Question: I have this picture of what my svg looks like (I created it with illustrator)

what I want is to rotate animate the upper part circle line of the circle (it has 4 circle lines, lets say the number one circle line start from the bottom inside the circle) from left to right and next circle line of the upper circle line from right to left. Below is the code of my svg.
'''
<?xml version="1.0" encoding="utf-8"?>
<!-- Generator: Adobe Illustrator 16.0.0, SVG Export Plug-In . SVG Version: 6.00 Build 0) -->
<!DOCTYPE svg PUBLIC "-//W3C//DTD SVG 1.1//EN" "http://www.w3.org/Graphics/SVG/1.1/DTD/svg11.dtd">
<svg version="1.1" id="Layer_1" xmlns="http://www.w3.org/2000/svg" xmlns:xlink="http://www.w3.org/1999/xlink" x="0px" y="0px"
width="700px" height="700px" viewBox="0 0 3000 3000" enable-background="new 0 0 3000 3000" xml:space="preserve">
<g>
<g>
<path fill="none" stroke="#00AEEF" stroke-width="10" stroke-miterlimit="10" d="M1375.631,54"/>
<path fill="none" stroke="#00AEEF" stroke-width="10" stroke-miterlimit="10" d="M1375.631,54
C633.068,117.25,50.095,740.004,50.095,1498.942s582.974,1381.693,1325.536,1444.94"/>
<path fill="none" stroke="#00AEEF" stroke-width="10" stroke-miterlimit="10" d="M1625.068,2943.882
c742.562-63.251,1325.534-686.003,<PHONE>.94S2367.63,117.25,1625.068,54"/>
<path fill="none" stroke="#00AEEF" stroke-width="10" stroke-miterlimit="10" d="M1625.068,2943.882"/>
<path fill="none" stroke="#00AEEF" stroke-width="10" stroke-miterlimit="10" d="M1625.068,54"/>
</g>
<g>
<path fill="none" stroke="#00AEEF" stroke-width="7" stroke-miterlimit="10" d="M357.221,1395.021"/>
<path fill="none" stroke="#00AEEF" stroke-width="7" stroke-miterlimit="10" d="M2643.479,1440.251h77.141
c-30.628-647.454-<PHONE>.<PHONE>.<PHONE>.983c-655.036,0-1189.644,<PHONE>.271,1162.983h77.142"/>
<path fill="none" stroke="#00AEEF" stroke-width="7" stroke-miterlimit="10" d="M2643.479,1440.251"/>
<path fill="none" stroke="#00AEEF" stroke-width="7" stroke-miterlimit="10" d="M357.221,1557.633"/>
<path fill="none" stroke="#00AEEF" stroke-width="7" stroke-miterlimit="10" d="M357.221,1557.633h-77.142
c30.627,647.452,565.235,1162.982,1220.271,1162.982c655.032,0,1189.641-515.53,<PHONE>.982h-77.141"/>
</g>
<g id="XMLID_1_">
<g>
<path fill="#00AEEF" d="M2903.798,1498.94c0,15.417-0.269,30.797-0.758,46.129h-122.333c0.551-15.308,0.831-30.688,0.831-46.129
c0-53.941-3.361-107.1-9.866-159.304l120.658-21.286C2899.959,1377.854,2903.798,1438.104,2903.798,1498.94z"/>
<path fill="#00AEEF" d="M2779.937,1563.408h122.407c-3.338,74.248-12.422,147.519-27.228,219.505l-120.67-21.273
C2767.931,1697.185,2776.575,1630.98,2779.937,1563.408z"/>
<path fill="#00AEEF" d="M2889.885,1300.158l-120.608,21.273c-9.341-67.121-23.914-132.591-43.28-195.995l115.327-41.972
C2863.281,1154.303,2879.48,1226.644,2889.885,1300.158z"/>
<path fill="#00AEEF" d="M2750.558,1779.575l120.744,21.285c-15.674,71.474-36.983,141.65-63.893,210.214l-115.23-41.936
C2716.35,1908.095,2735.936,1844.764,2750.558,1779.575z"/>
<path fill="#00AEEF" d="M2835.761,1065.97l-115.242,41.947c-20.784-64.688-46.568-127.15-76.913-186.922l106.39-61.436
c15.649,30.528,30.174,61.594,43.488,93.076C2809.267,989.937,2823.352,1027.727,2835.761,1065.97z"/>
<path fill="#00AEEF" d="M2685.296,1986.146l115.303,41.972c-2.335,5.722-4.694,11.431-7.115,17.128
c-25.895,61.253-56.35,120.891-90.839,178.035l-106.317-61.375C2630.291,2105.972,2660.086,2047.238,2685.296,1986.146z"/>
<path fill="#00AEEF" d="M2741.511,843.286l-106.329,61.387c-31.788-60.47-68.27-118.103-108.97-172.423l94.2-79.041
c15.1,19.977,29.686,40.309,43.672,61.008C2692.154,755.772,2718.024,798.93,2741.511,843.286z"/>
<path fill="#00AEEF" d="M2586.693,2177.519l106.366,61.411c-9.378,15.099-19.036,30.026-28.976,44.747
c-30.639,45.334-64.052,89.017-99.874,130.622l-94.104-78.968C2512.824,2285.877,2551.837,2233.122,2586.693,2177.519z"/>
<path fill="#00AEEF" d="M2609.25,638.648l-94.152,79.004c-42.008-54.442-88.296-105.412-138.349-152.421l79.09-94.25
c12.52,11.639,24.831,23.499,36.897,35.565C2534.231,548.041,2573.196,592.263,2609.25,638.648z"/>
<path fill="#00AEEF" d="M2458.027,2349.134l94.128,78.992c-19.171,21.677-38.989,42.779-59.419,63.208
c-36.151,36.152-74.37,70.41-114.3,102.467l-78.98-94.116C2356.479,2454.058,2409.551,2403.687,2458.027,2349.134z"/>
<path fill="#00AEEF" d="M2442.305,458.572l-79.028,94.176c-56.374-51.459-117.357-97.954-182.24-138.801l61.435-106.402
c14.378,8.974,28.585,18.192,42.608,27.667C2340.193,372.452,2392.863,413.788,2442.305,458.572z"/>
<path fill="#00AEEF" d="M2285.055,2511.043l79.004,94.152c-25.687,20.087-52.046,39.281-78.979,57.486
c-33.084,22.349-67.182,43.304-102.1,62.768l-61.362-106.28C2178.933,2587.26,2233.546,2551.07,2285.055,2511.043z"/>
<path fill="#00AEEF" d="M2226.834,297.935l-61.387,106.329c-58.696-35.785-120.486-66.986-184.856-93.113l41.96-115.254
c8.057,3.24,16.089,6.517,24.109,9.903C2108.67,232.037,2169.029,262.919,2226.834,297.935z"/>
<path fill="#00AEEF" d="M2105.528,2627.972l61.374,106.305c-39.196,21.188-79.358,40.518-120.242,57.805
c-25.626,10.845-51.483,20.87-77.562,30.112l-41.911-115.156C1988.929,2685.152,2048.506,2658.646,2105.528,2627.972z"/>
<path fill="#00AEEF" d="M2005.471,189.172l-41.935,115.205c-64.053-24.917-130.586-44.833-199.125-59.247l21.273-120.67
C1860.459,139.902,1933.826,161.505,2005.471,189.172z"/>
<path fill="#00AEEF" d="M1909.852,2713.04l41.923,115.181c-68.331,23.242-138.129,41.055-209.101,53.403l-21.261-120.597
C1786.002,2749.755,1848.954,2733.629,1909.852,2713.04z"/>
<path fill="#00AEEF" d="M1767.7,120.866l-21.273,120.609c-67.438-13.167-136.747-21.029-207.486-23.131V96.023
C1616.318,98.089,1692.682,106.402,1767.7,120.866z"/>
<path fill="#00AEEF" d="M1703.318,2764.06l21.261,120.584c-61.093,9.793-123.03,15.552-185.639,17.227v-122.32
C1594.69,2777.887,1649.561,2772.642,1703.318,2764.06z"/>
<path fill="#00AEEF" d="M1520.602,2779.965v122.284c-6.749,0.086-13.498,0.146-20.247,0.146
c-68.135,0-135.525-4.816-201.961-14.377l21.273-120.585c59.039,8.362,119.362,12.703,180.688,12.703
C1507.116,2780.137,1513.864,2780.075,1520.602,2779.965z"/>
<path fill="#00AEEF" d="M1520.602,95.644v122.284c-6.737-0.11-13.485-0.183-20.247-0.183c-76.375,0-151.199,6.736-223.931,19.61
l-21.273-120.597c80.374-14.146,162.239-21.273,245.204-21.273C1507.104,95.485,1513.864,95.546,1520.602,95.644z"/>
<path fill="#00AEEF" d="M1301.512,2764.72l-21.261,120.572c-73.821-11.615-146.431-29.11-217.476-52.449l41.935-115.206
C1168.285,2738.336,1234.037,2754.156,1301.512,2764.72z"/>
<path fill="#00AEEF" d="M1237.118,120.059l21.261,120.609c-71.473,13.718-140.843,33.401-207.584,58.501l-41.923-115.193
C1083.242,156.138,1159.458,134.792,1237.118,120.059z"/>
<path fill="#00AEEF" d="M1087.301,2711.83l-41.911,115.168c-30.761-10.551-61.216-22.165-91.353-34.917
c-38.867-16.444-77.085-34.734-114.435-54.699l61.374-106.305C960.468,2662.706,1022.735,2689.774,1087.301,2711.83z"/>
<path fill="#00AEEF" d="M991.73,190.529l41.935,115.206c-67.194,26.383-131.649,58.281-192.779,95.13L779.5,294.56
c56.093-33.621,114.545-63.379,174.538-88.76C966.544,200.518,979.113,195.432,991.73,190.529z"/>
<path fill="#00AEEF" d="M884.838,2622.348l-61.362,106.28c-36.923-20.368-72.953-42.375-107.858-65.946
c-20.943-14.158-41.531-28.927-61.729-44.222l79.041-94.201C781.064,2560.374,831.814,2593.177,884.838,2622.348z"/>
<path fill="#00AEEF" d="M763.826,304.097l61.411,106.354c-60.788,37.827-118.188,80.618-171.628,127.786l-78.98-94.127
c44.686-39.246,91.866-75.703,140.99-108.897C731.464,324.514,747.553,314.146,763.826,304.097z"/>
<path fill="#00AEEF" d="M718.321,2513.121l-78.992,94.152c-46.128-35.884-90.105-74.664-131.368-115.939
c-11.859-11.858-23.511-23.938-34.954-36.225l94.262-79.103C613.899,2425.583,664.404,2471.455,718.321,2513.121z"/>
<path fill="#00AEEF" d="M560.912,456.31l79.016,94.152c-47.241,42.889-91.254,89.262-131.673,138.679l-94.091-78.955
c29.55-36.079,60.873-70.715,93.798-103.64C525.15,489.356,542.829,472.607,560.912,456.31z"/>
<path fill="#00AEEF" d="M554.774,2362.546l-94.189,79.041c-45.016-49.649-86.56-102.552-123.971-157.91
c-4.976-7.373-9.854-14.794-14.695-22.264l106.476-61.473C466.172,2257.525,508.474,2311.894,554.774,2362.546z"/>
<path fill="#00AEEF" d="M402.622,624.454l94.127,78.979c-44.258,55.702-83.968,115.157-118.592,177.814l-106.28-61.362
c20.026-36.165,41.629-71.461,64.736-105.669C357.374,683.493,379.429,653.527,402.622,624.454z"/>
<path fill="#00AEEF" d="M418.43,2184.512l-106.391,61.436c-40.297-63.979-75.483-131.307-104.825-200.702
c-0.379-0.88-0.734-1.76-1.101-2.641l115.364-41.996C348.876,2064.758,381.373,2126.218,418.43,2184.512z"/>
<path fill="#00AEEF" d="M263.087,835.987l106.305,61.375c-33.291,62.34-61.582,127.737-84.322,195.652l-115.218-41.935
c11.175-33.169,23.633-65.996,37.363-98.443C223.976,912.999,242.657,874.047,263.087,835.987z"/>
<path fill="#00AEEF" d="M314.375,1983.676l-115.267,41.959c-29.085-71.754-52.009-145.293-68.722-220.275l120.768-21.297
C266.84,1852.857,288.077,1919.563,314.375,1983.676z"/>
<path fill="#00AEEF" d="M164.105,1068.513l115.267,41.948c-21.249,66.619-37.191,135.586-47.302,206.411l-120.597-21.261
C122.647,1218.477,140.191,1142.651,164.105,1068.513z"/>
<path fill="#00AEEF" d="M247.206,1766.139l-120.695,21.286c-15.344-73.441-24.746-148.229-28.157-224.017h122.407
C224.208,1632.558,233.17,1700.277,247.206,1766.139z"/>
<path fill="#00AEEF" d="M108.966,1313.791l120.622,21.273c-6.883,53.672-10.429,108.371-10.429,163.877
c0,15.441,0.281,30.821,0.831,46.129H97.657c-0.489-15.332-0.758-30.712-0.758-46.129
C96.899,1436.551,100.946,1374.773,108.966,1313.791z"/>
</g>
<g>
</g>
</g>
<g>
<path fill="#00AEEF" d="M714.827,655.783c11.458-10.68,23.14-21.121,35.024-31.334l-15.507-19.669
c-12.194,10.472-24.206,21.196-36.011,32.197L714.827,655.783z"/>
<path fill="#00AEEF" d="M763.862,612.598c12.066-10.043,24.33-19.854,36.803-29.407l-14.468-20.471
c-12.806,9.794-25.414,19.873-37.839,30.211L763.862,612.598z"/>
<path fill="#00AEEF" d="M624.686,749.812c10.139-11.834,20.502-23.47,31.103-34.881l-17.471-17.935
c-10.941,11.743-21.607,23.689-32.024,35.815L624.686,749.812z"/>
<path fill="#00AEEF" d="M511.15,907.297c7.944-13.233,16.137-26.299,24.59-39.182l-20.097-15.006
c-8.707,13.253-17.127,26.691-25.289,40.292L511.15,907.297z"/>
<path fill="#00AEEF" d="M583.821,800.284c9.433-12.346,19.11-24.493,29.024-36.44l-18.404-17.013
c-10.229,12.288-20.208,24.754-29.902,37.416L583.821,800.284z"/>
<path fill="#00AEEF" d="M479.525,963.445c7.167-13.606,14.6-27.049,22.288-40.327l-20.789-13.89
c-7.907,13.66-15.561,27.478-22.923,41.47L479.525,963.445z"/>
<path fill="#00AEEF" d="M451.192,1021.114c6.369-13.93,13.011-27.71,19.913-41.336l-21.417-12.742
c-7.096,14.013-13.917,28.188-20.468,42.518L451.192,1021.114z"/>
<path fill="#00AEEF" d="M545.939,852.842c8.701-12.812,17.659-25.435,26.855-37.873l-19.293-16.045
c-9.482,12.794-18.696,25.771-27.639,38.928L545.939,852.842z"/>
<path fill="#00AEEF" d="M924.925,500.173c13.651-7.895,27.481-15.517,41.478-22.862l-11.009-22.323
c-14.395,7.517-28.62,15.319-42.664,23.411L924.925,500.173z"/>
<path fill="#00AEEF" d="M421.698,1026.322c-2.088,4.762-4.153,9.538-6.181,14.333c-49.052,115.971-78.764,237.712-88.737,363.029
h24.582c10.607-129.072,42.545-252.194,92.308-365.804L421.698,1026.322z"/>
<path fill="#00AEEF" d="M2649.337,1594.199c-14.892,181.217-71.867,350.691-161.118,498.604l22.143,11.651
c28.249-47.074,53.238-96.199,74.821-147.227c49.051-115.972,78.764-237.713,88.736-363.028H2649.337z"/>
<path fill="#00AEEF" d="M668.395,701.584c10.813-11.277,21.856-22.334,33.116-33.167l-16.5-18.813
c-5.772,5.546-11.508,11.143-17.184,16.817c-5.697,5.698-11.315,11.457-16.882,17.252L668.395,701.584z"/>
<path fill="#00AEEF" d="M1094.746,393.312l8.554,23.185c14.823-5.455,29.793-10.602,44.893-15.458l-7.327-23.594
C1125.403,382.407,1110.029,387.696,1094.746,393.312z"/>
<path fill="#00AEEF" d="M982.714,468.923c14.093-7.11,28.343-13.955,42.758-20.497l-9.788-22.779
c-14.826,6.697-29.476,13.704-43.964,20.984L982.714,468.923z"/>
<path fill="#00AEEF" d="M1042.238,440.99c14.483-6.297,29.123-12.298,43.906-18.009l-8.56-23.2
c-11.896,4.584-23.742,9.346-35.523,14.328c-3.21,1.357-6.403,2.744-9.599,4.129L1042.238,440.99z"/>
<path fill="#00AEEF" d="M869.068,534.63c13.164-8.647,26.523-17.022,40.055-25.138l-12.21-21.801
C883,496,869.26,504.583,855.71,513.461L869.068,534.63z"/>
<path fill="#00AEEF" d="M815.328,572.162c12.636-9.364,25.465-18.48,38.488-27.333l-13.369-21.186
c-13.38,9.071-26.574,18.427-39.58,28.057L815.328,572.162z"/>
<path fill="#00AEEF" d="M2447.525,2155.576c-7.213,10.371-14.592,20.611-22.13,30.73l20.854,13.936
c7.796-10.49,15.42-21.095,22.854-31.828L2447.525,2155.576z"/>
<path fill="#00AEEF" d="M2302.807,2325.975c-8.901,8.639-17.933,17.145-27.109,25.497l17.455,17.918
c9.47-8.641,18.817-17.45,28.038-26.424L2302.807,2325.975z"/>
<path fill="#00AEEF" d="M2414.304,2200.953c-7.667,9.958-15.492,19.789-23.472,29.486l20.082,14.996
c8.265-10.052,16.355-20.23,24.266-30.531L2414.304,2200.953z"/>
<path fill="#00AEEF" d="M2341.849,2286.224c-8.513,9.092-17.163,18.054-25.961,26.865l18.36,16.972
c9.121-9.147,18.071-18.421,26.857-27.822L2341.849,2286.224z"/>
<path fill="#00AEEF" d="M2379.047,2244.527c-8.102,9.531-16.348,18.936-24.748,28.195l19.244,16.006
c8.705-9.605,17.237-19.339,25.6-29.195L2379.047,2244.527z"/>
<path fill="#00AEEF" d="M1832.029,2603.217c-105.083,31.622-216.431,48.635-331.68,48.635
c-603.643,0-1100.398-466.33-<PHONE>.652h-24.582c9.974,125.315,39.686,247.057,88.737,363.028
c59.299,140.2,144.19,266.11,252.312,374.233c108.124,108.124,234.035,193.012,374.234,252.315
c145.16,61.396,299.35,92.527,458.288,92.527c116.091,0,229.645-16.63,339.001-49.513L1832.029,2603.217z"/>
<path fill="#00AEEF" d="M1165.698,395.571c105.955-32.198,218.313-49.539,334.652-49.539
c603.642,0,1100.397,466.329,1148.987,1057.652h24.582c-9.973-125.317-39.686-247.058-88.736-363.029
c-59.301-140.2-144.192-266.111-252.313-374.234c-108.122-108.123-234.034-193.013-374.234-252.313
c-145.159-61.397-299.348-92.528-458.285-92.528c-117.145,0-231.704,16.934-341.975,50.41L1165.698,395.571z"/>
<path fill="#00AEEF" d="M1892.773,2609.323l-8.553-23.179c-11.475,4.063-23.037,7.935-34.675,11.641l7.324,23.586
C1868.891,2617.551,1880.859,2613.54,1892.773,2609.323z"/>
<path fill="#00AEEF" d="M2478.611,2108.471c-6.734,10.768-13.649,21.407-20.723,31.932l21.545,12.817
c7.303-10.908,14.43-21.931,21.361-33.078L2478.611,2108.471z"/>
<path fill="#00AEEF" d="M2083.276,2493.331c-10.54,6.202-21.186,12.245-31.937,18.116l12.174,21.736
c11.139-6.066,22.172-12.306,33.096-18.725L2083.276,2493.331z"/>
<path fill="#00AEEF" d="M1985.896,2544.547c-11.051,5.15-22.201,10.124-33.439,14.934l9.774,22.748
c11.643-4.971,23.195-10.109,34.64-15.433L1985.896,2544.547z"/>
<path fill="#00AEEF" d="M2035.172,2520.115c-10.807,5.683-21.714,11.194-32.719,16.541l10.981,22.268
c11.406-5.521,22.71-11.211,33.905-17.086L2035.172,2520.115z"/>
<path fill="#00AEEF" d="M2262.018,2363.711c-9.271,8.177-18.665,16.215-28.197,24.092l16.51,18.826
c9.845-8.156,19.568-16.479,29.17-24.972L2262.018,2363.711z"/>
<path fill="#00AEEF" d="M1935.545,2566.574c-11.272,4.614-22.643,9.033-34.092,13.297l8.556,23.188
c11.823-4.393,23.596-8.963,35.307-13.748L1935.545,2566.574z"/>
<path fill="#00AEEF" d="M2219.574,2399.375c-9.617,7.7-19.354,15.257-29.221,22.651l15.508,19.671
c10.2-7.652,20.284-15.473,30.246-23.471L2219.574,2399.375z"/>
<path fill="#00AEEF" d="M2175.574,2432.904c-9.946,7.213-20.006,14.277-30.188,21.176l14.448,20.444
c10.536-7.137,20.961-14.446,31.264-21.925L2175.574,2432.904z"/>
<path fill="#00AEEF" d="M2130.11,2464.242c-10.255,6.711-20.617,13.271-31.094,19.664l13.335,21.129
c10.85-6.606,21.589-13.384,32.215-20.341L2130.11,2464.242z"/>
</g>
<g>
<path fill="#00AEEF" d="M2600.148,2439.238l75.949-13.516c201.208-254.912,321.304-576.818,321.304-926.781
c0-115.553-13.102-228.042-37.882-336.077l-60.659-36.077c31.612,118.866,48.481,243.74,48.481,372.559
C2947.342,1858.194,2816.589,2186.49,2600.148,2439.238z"/>
<path fill="#00AEEF" d="M580.414,2613.735C259.956,2348.547,55.777,1947.793,55.777,1499.347
c0-574.105,<PHONE>.053,<PHONE>.448H762.825C309.303,453.146,3.297,940.298,3.297,1498.942
c0,445.579,194.667,845.69,503.59,1119.93L580.414,2613.735z"/>
</g>
<polyline fill="#00AEEF" points="2002.903,440.99 1996.871,<PHONE>.385,500.173 "/>
<polyline fill="#00AEEF" points="934.566,2378.094 815.834,2435.484 937.477,2507.826 "/>
</g>
</svg>
'''
how can I make my svg animated (circle line 4 left to right and the circle line 3 is right to left)?
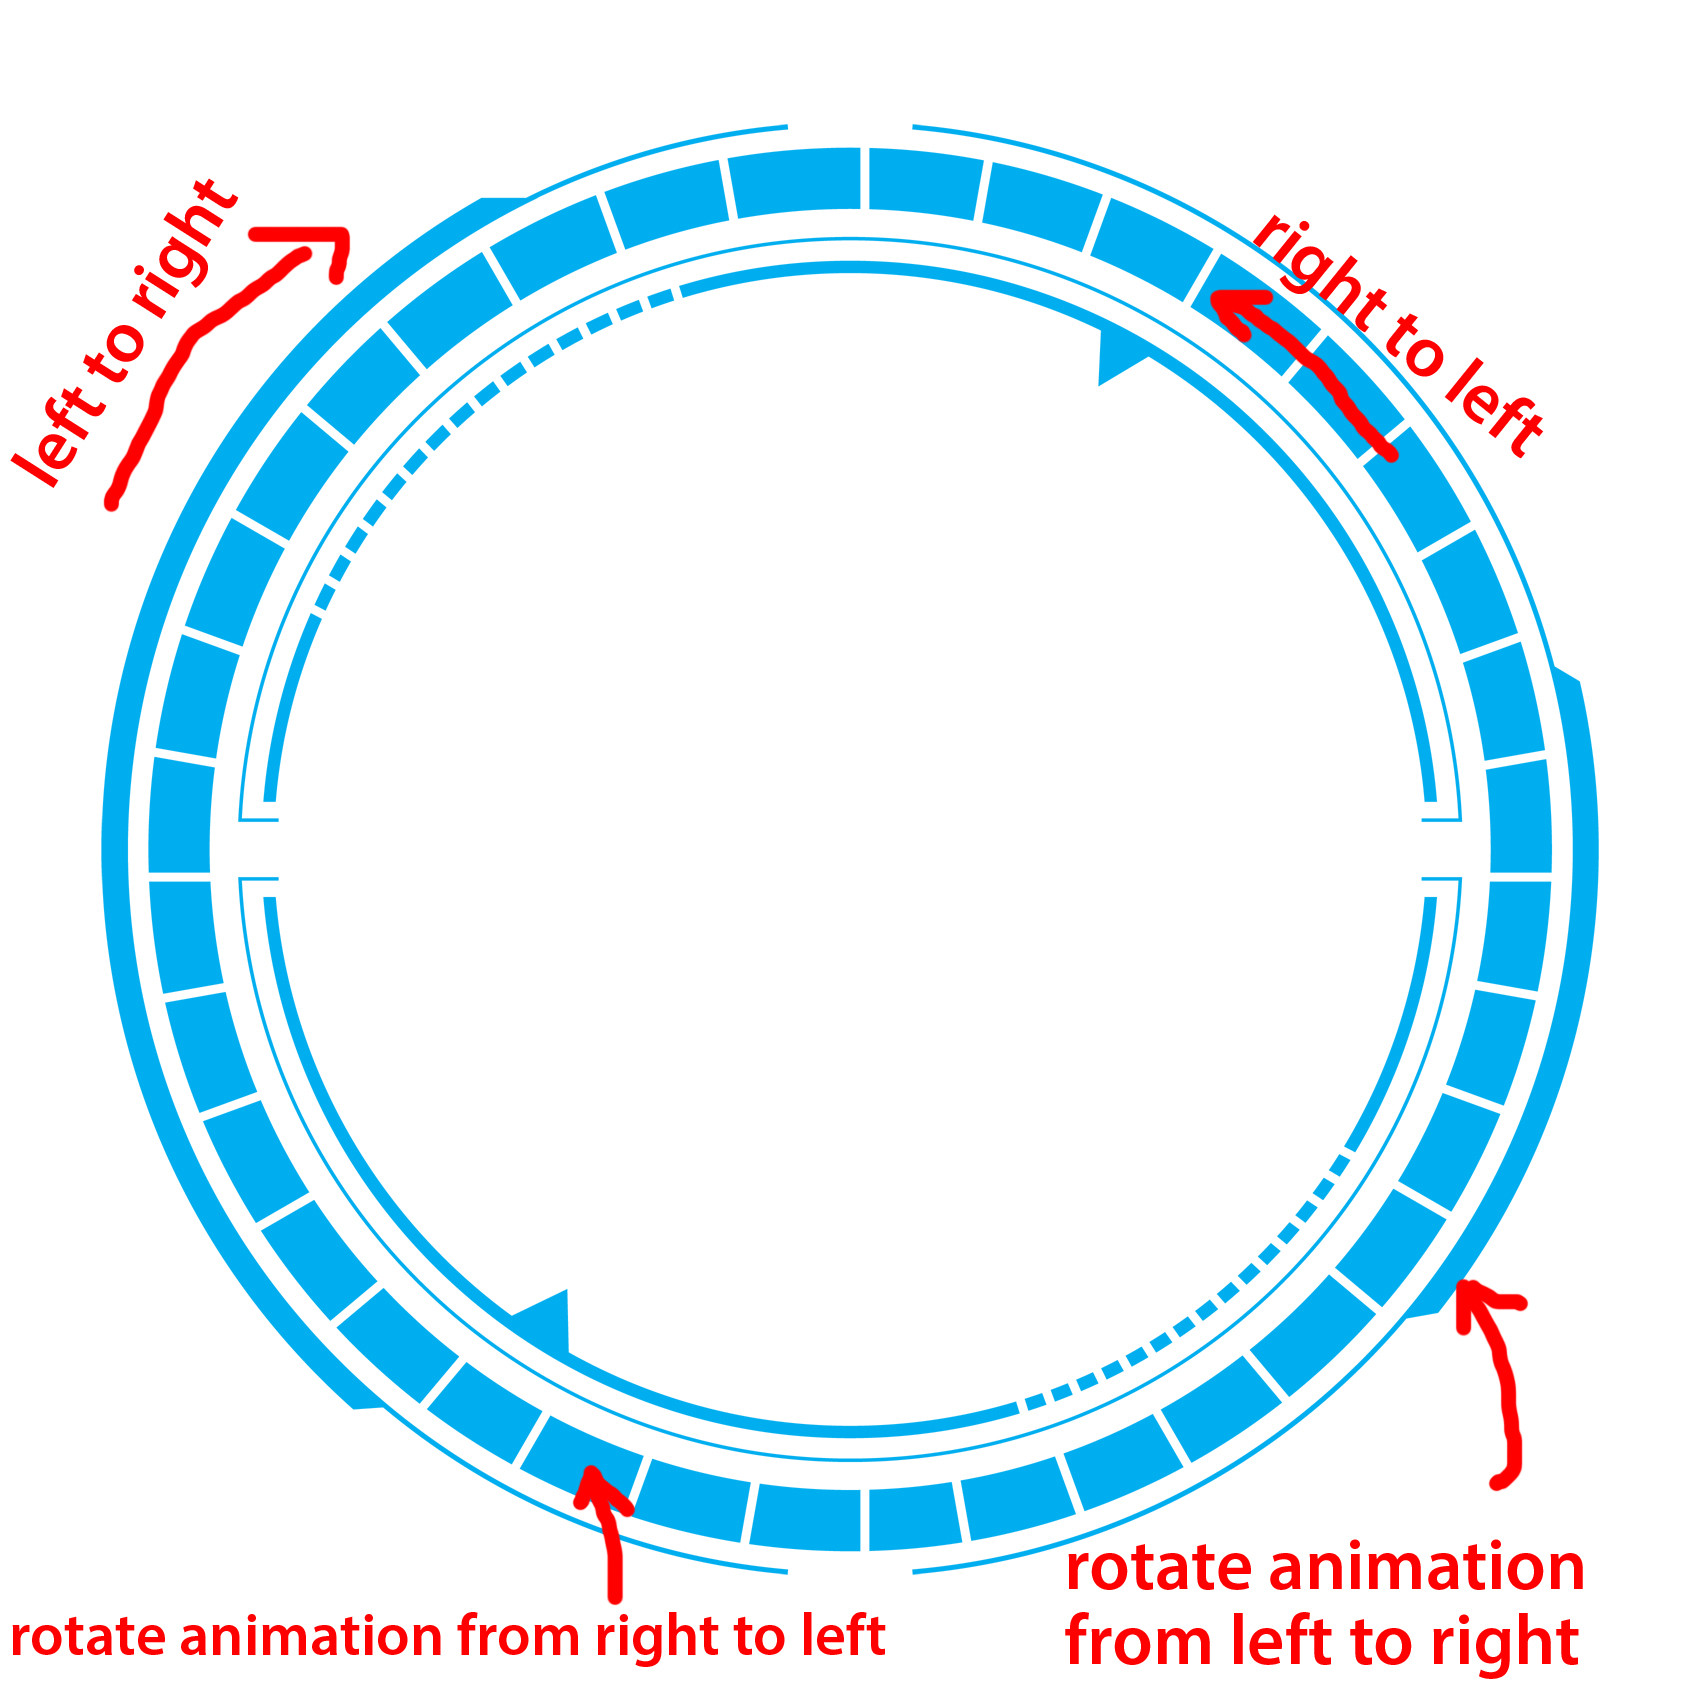
Answer: Isolate the element or group 'g' that you want to animate and make sure it has an ID ()
Define a keyframe animation ()
'''
@keyframes spin {
0% {
transform: rotate(0deg);
}
100% {
transform: rotate(360deg);
}
}
'''
Apply it to the element in question (Only one for this example)
'''
#XMLID_1_ {
animation: spin 12s linear infinite;
animation-direction:reverse; /* note below */
transform-origin: center;
}
'''
NB: The animation is defined to work clockwise. However, it can be utilised to run in the opposite direction with the 'animation-direction' property.
'''
#Layer_1 {
width: 400px;
height: 400px;
margin: 0 auto;
display: block;
}
#XMLID_1_ {
animation: spin 12s linear infinite;
animation-direction: reverse;
transform-origin: center;
}
@keyframes spin {
0% {
transform: rotate(0deg);
}
100% {
transform: rotate(360deg);
}
}
'''
'''
<svg version="1.1" id="Layer_1" xmlns="http://www.w3.org/2000/svg" xmlns:xlink="http://www.w3.org/1999/xlink" x="0px" y="0px" viewBox="0 0 3000 3000" enable-background="new 0 0 3000 3000" xml:space="preserve">
<g>
<g>
<path fill="none" stroke="#00AEEF" stroke-width="10" stroke-miterlimit="10" d="M1375.631,54" />
<path fill="none" stroke="#00AEEF" stroke-width="10" stroke-miterlimit="10" d="M1375.631,54
C633.068,117.25,50.095,740.004,50.095,1498.942s582.974,1381.693,1325.536,1444.94" />
<path fill="none" stroke="#00AEEF" stroke-width="10" stroke-miterlimit="10" d="M1625.068,2943.882
c742.562-63.251,1325.534-686.003,<PHONE>.94S2367.63,117.25,1625.068,54" />
<path fill="none" stroke="#00AEEF" stroke-width="10" stroke-miterlimit="10" d="M1625.068,2943.882" />
<path fill="none" stroke="#00AEEF" stroke-width="10" stroke-miterlimit="10" d="M1625.068,54" />
</g>
<g>
<path fill="none" stroke="#00AEEF" stroke-width="7" stroke-miterlimit="10" d="M357.221,1395.021" />
<path fill="none" stroke="#00AEEF" stroke-width="7" stroke-miterlimit="10" d="M2643.479,1440.251h77.141
c-30.628-647.454-<PHONE>.<PHONE>.<PHONE>.983c-655.036,0-1189.644,<PHONE>.271,1162.983h77.142" />
<path fill="none" stroke="#00AEEF" stroke-width="7" stroke-miterlimit="10" d="M2643.479,1440.251" />
<path fill="none" stroke="#00AEEF" stroke-width="7" stroke-miterlimit="10" d="M357.221,1557.633" />
<path fill="none" stroke="#00AEEF" stroke-width="7" stroke-miterlimit="10" d="M357.221,1557.633h-77.142
c30.627,647.452,565.235,1162.982,1220.271,1162.982c655.032,0,1189.641-515.53,<PHONE>.982h-77.141" />
</g>
<g id="XMLID_1_">
<g>
<path fill="#00AEEF" d="M2903.798,1498.94c0,15.417-0.269,30.797-0.758,46.129h-122.333c0.551-15.308,0.831-30.688,0.831-46.129
c0-53.941-3.361-107.1-9.866-159.304l120.658-21.286C2899.959,1377.854,2903.798,1438.104,2903.798,1498.94z" />
<path fill="#00AEEF" d="M2779.937,1563.408h122.407c-3.338,74.248-12.422,147.519-27.228,219.505l-120.67-21.273
C2767.931,1697.185,2776.575,1630.98,2779.937,1563.408z" />
<path fill="#00AEEF" d="M2889.885,1300.158l-120.608,21.273c-9.341-67.121-23.914-132.591-43.28-195.995l115.327-41.972
C2863.281,1154.303,2879.48,1226.644,2889.885,1300.158z" />
<path fill="#00AEEF" d="M2750.558,1779.575l120.744,21.285c-15.674,71.474-36.983,141.65-63.893,210.214l-115.23-41.936
C2716.35,1908.095,2735.936,1844.764,2750.558,1779.575z" />
<path fill="#00AEEF" d="M2835.761,1065.97l-115.242,41.947c-20.784-64.688-46.568-127.15-76.913-186.922l106.39-61.436
c15.649,30.528,30.174,61.594,43.488,93.076C2809.267,989.937,2823.352,1027.727,2835.761,1065.97z" />
<path fill="#00AEEF" d="M2685.296,1986.146l115.303,41.972c-2.335,5.722-4.694,11.431-7.115,17.128
c-25.895,61.253-56.35,120.891-90.839,178.035l-106.317-61.375C2630.291,2105.972,2660.086,2047.238,2685.296,1986.146z" />
<path fill="#00AEEF" d="M2741.511,843.286l-106.329,61.387c-31.788-60.47-68.27-118.103-108.97-172.423l94.2-79.041
c15.1,19.977,29.686,40.309,43.672,61.008C2692.154,755.772,2718.024,798.93,2741.511,843.286z" />
<path fill="#00AEEF" d="M2586.693,2177.519l106.366,61.411c-9.378,15.099-19.036,30.026-28.976,44.747
c-30.639,45.334-64.052,89.017-99.874,130.622l-94.104-78.968C2512.824,2285.877,2551.837,2233.122,2586.693,2177.519z" />
<path fill="#00AEEF" d="M2609.25,638.648l-94.152,79.004c-42.008-54.442-88.296-105.412-138.349-152.421l79.09-94.25
c12.52,11.639,24.831,23.499,36.897,35.565C2534.231,548.041,2573.196,592.263,2609.25,638.648z" />
<path fill="#00AEEF" d="M2458.027,2349.134l94.128,78.992c-19.171,21.677-38.989,42.779-59.419,63.208
c-36.151,36.152-74.37,70.41-114.3,102.467l-78.98-94.116C2356.479,2454.058,2409.551,2403.687,2458.027,2349.134z" />
<path fill="#00AEEF" d="M2442.305,458.572l-79.028,94.176c-56.374-51.459-117.357-97.954-182.24-138.801l61.435-106.402
c14.378,8.974,28.585,18.192,42.608,27.667C2340.193,372.452,2392.863,413.788,2442.305,458.572z" />
<path fill="#00AEEF" d="M2285.055,2511.043l79.004,94.152c-25.687,20.087-52.046,39.281-78.979,57.486
c-33.084,22.349-67.182,43.304-102.1,62.768l-61.362-106.28C2178.933,2587.26,2233.546,2551.07,2285.055,2511.043z" />
<path fill="#00AEEF" d="M2226.834,297.935l-61.387,106.329c-58.696-35.785-120.486-66.986-184.856-93.113l41.96-115.254
c8.057,3.24,16.089,6.517,24.109,9.903C2108.67,232.037,2169.029,262.919,2226.834,297.935z" />
<path fill="#00AEEF" d="M2105.528,2627.972l61.374,106.305c-39.196,21.188-79.358,40.518-120.242,57.805
c-25.626,10.845-51.483,20.87-77.562,30.112l-41.911-115.156C1988.929,2685.152,2048.506,2658.646,2105.528,2627.972z" />
<path fill="#00AEEF" d="M2005.471,189.172l-41.935,115.205c-64.053-24.917-130.586-44.833-199.125-59.247l21.273-120.67
C1860.459,139.902,1933.826,161.505,2005.471,189.172z" />
<path fill="#00AEEF" d="M1909.852,2713.04l41.923,115.181c-68.331,23.242-138.129,41.055-209.101,53.403l-21.261-120.597
C1786.002,2749.755,1848.954,2733.629,1909.852,2713.04z" />
<path fill="#00AEEF" d="M1767.7,120.866l-21.273,120.609c-67.438-13.167-136.747-21.029-207.486-23.131V96.023
C1616.318,98.089,1692.682,106.402,1767.7,120.866z" />
<path fill="#00AEEF" d="M1703.318,2764.06l21.261,120.584c-61.093,9.793-123.03,15.552-185.639,17.227v-122.32
C1594.69,2777.887,1649.561,2772.642,1703.318,2764.06z" />
<path fill="#00AEEF" d="M1520.602,2779.965v122.284c-6.749,0.086-13.498,0.146-20.247,0.146
c-68.135,0-135.525-4.816-201.961-14.377l21.273-120.585c59.039,8.362,119.362,12.703,180.688,12.703
C1507.116,2780.137,1513.864,2780.075,1520.602,2779.965z" />
<path fill="#00AEEF" d="M1520.602,95.644v122.284c-6.737-0.11-13.485-0.183-20.247-0.183c-76.375,0-151.199,6.736-223.931,19.61
l-21.273-120.597c80.374-14.146,162.239-21.273,245.204-21.273C1507.104,95.485,1513.864,95.546,1520.602,95.644z" />
<path fill="#00AEEF" d="M1301.512,2764.72l-21.261,120.572c-73.821-11.615-146.431-29.11-217.476-52.449l41.935-115.206
C1168.285,2738.336,1234.037,2754.156,1301.512,2764.72z" />
<path fill="#00AEEF" d="M1237.118,120.059l21.261,120.609c-71.473,13.718-140.843,33.401-207.584,58.501l-41.923-115.193
C1083.242,156.138,1159.458,134.792,1237.118,120.059z" />
<path fill="#00AEEF" d="M1087.301,2711.83l-41.911,115.168c-30.761-10.551-61.216-22.165-91.353-34.917
c-38.867-16.444-77.085-34.734-114.435-54.699l61.374-106.305C960.468,2662.706,1022.735,2689.774,1087.301,2711.83z" />
<path fill="#00AEEF" d="M991.73,190.529l41.935,115.206c-67.194,26.383-131.649,58.281-192.779,95.13L779.5,294.56
c56.093-33.621,114.545-63.379,174.538-88.76C966.544,200.518,979.113,195.432,991.73,190.529z" />
<path fill="#00AEEF" d="M884.838,2622.348l-61.362,106.28c-36.923-20.368-72.953-42.375-107.858-65.946
c-20.943-14.158-41.531-28.927-61.729-44.222l79.041-94.201C781.064,2560.374,831.814,2593.177,884.838,2622.348z" />
<path fill="#00AEEF" d="M763.826,304.097l61.411,106.354c-60.788,37.827-118.188,80.618-171.628,127.786l-78.98-94.127
c44.686-39.246,91.866-75.703,140.99-108.897C731.464,324.514,747.553,314.146,763.826,304.097z" />
<path fill="#00AEEF" d="M718.321,2513.121l-78.992,94.152c-46.128-35.884-90.105-74.664-131.368-115.939
c-11.859-11.858-23.511-23.938-34.954-36.225l94.262-79.103C613.899,2425.583,664.404,2471.455,718.321,2513.121z" />
<path fill="#00AEEF" d="M560.912,456.31l79.016,94.152c-47.241,42.889-91.254,89.262-131.673,138.679l-94.091-78.955
c29.55-36.079,60.873-70.715,93.798-103.64C525.15,489.356,542.829,472.607,560.912,456.31z" />
<path fill="#00AEEF" d="M554.774,2362.546l-94.189,79.041c-45.016-49.649-86.56-102.552-123.971-157.91
c-4.976-7.373-9.854-14.794-14.695-22.264l106.476-61.473C466.172,2257.525,508.474,2311.894,554.774,2362.546z" />
<path fill="#00AEEF" d="M402.622,624.454l94.127,78.979c-44.258,55.702-83.968,115.157-118.592,177.814l-106.28-61.362
c20.026-36.165,41.629-71.461,64.736-105.669C357.374,683.493,379.429,653.527,402.622,624.454z" />
<path fill="#00AEEF" d="M418.43,2184.512l-106.391,61.436c-40.297-63.979-75.483-131.307-104.825-200.702
c-0.379-0.88-0.734-1.76-1.101-2.641l115.364-41.996C348.876,2064.758,381.373,2126.218,418.43,2184.512z" />
<path fill="#00AEEF" d="M263.087,835.987l106.305,61.375c-33.291,62.34-61.582,127.737-84.322,195.652l-115.218-41.935
c11.175-33.169,23.633-65.996,37.363-98.443C223.976,912.999,242.657,874.047,263.087,835.987z" />
<path fill="#00AEEF" d="M314.375,1983.676l-115.267,41.959c-29.085-71.754-52.009-145.293-68.722-220.275l120.768-21.297
C266.84,1852.857,288.077,1919.563,314.375,1983.676z" />
<path fill="#00AEEF" d="M164.105,1068.513l115.267,41.948c-21.249,66.619-37.191,135.586-47.302,206.411l-120.597-21.261
C122.647,1218.477,140.191,1142.651,164.105,1068.513z" />
<path fill="#00AEEF" d="M247.206,1766.139l-120.695,21.286c-15.344-73.441-24.746-148.229-28.157-224.017h122.407
C224.208,1632.558,233.17,1700.277,247.206,1766.139z" />
<path fill="#00AEEF" d="M108.966,1313.791l120.622,21.273c-6.883,53.672-10.429,108.371-10.429,163.877
c0,15.441,0.281,30.821,0.831,46.129H97.657c-0.489-15.332-0.758-30.712-0.758-46.129
C96.899,1436.551,100.946,1374.773,108.966,1313.791z" />
</g>
<g>
</g>
</g>
<g>
<path fill="#00AEEF" d="M714.827,655.783c11.458-10.68,23.14-21.121,35.024-31.334l-15.507-19.669
c-12.194,10.472-24.206,21.196-36.011,32.197L714.827,655.783z" />
<path fill="#00AEEF" d="M763.862,612.598c12.066-10.043,24.33-19.854,36.803-29.407l-14.468-20.471
c-12.806,9.794-25.414,19.873-37.839,30.211L763.862,612.598z" />
<path fill="#00AEEF" d="M624.686,749.812c10.139-11.834,20.502-23.47,31.103-34.881l-17.471-17.935
c-10.941,11.743-21.607,23.689-32.024,35.815L624.686,749.812z" />
<path fill="#00AEEF" d="M511.15,907.297c7.944-13.233,16.137-26.299,24.59-39.182l-20.097-15.006
c-8.707,13.253-17.127,26.691-25.289,40.292L511.15,907.297z" />
<path fill="#00AEEF" d="M583.821,800.284c9.433-12.346,19.11-24.493,29.024-36.44l-18.404-17.013
c-10.229,12.288-20.208,24.754-29.902,37.416L583.821,800.284z" />
<path fill="#00AEEF" d="M479.525,963.445c7.167-13.606,14.6-27.049,22.288-40.327l-20.789-13.89
c-7.907,13.66-15.561,27.478-22.923,41.47L479.525,963.445z" />
<path fill="#00AEEF" d="M451.192,1021.114c6.369-13.93,13.011-27.71,19.913-41.336l-21.417-12.742
c-7.096,14.013-13.917,28.188-20.468,42.518L451.192,1021.114z" />
<path fill="#00AEEF" d="M545.939,852.842c8.701-12.812,17.659-25.435,26.855-37.873l-19.293-16.045
c-9.482,12.794-18.696,25.771-27.639,38.928L545.939,852.842z" />
<path fill="#00AEEF" d="M924.925,500.173c13.651-7.895,27.481-15.517,41.478-22.862l-11.009-22.323
c-14.395,7.517-28.62,15.319-42.664,23.411L924.925,500.173z" />
<path fill="#00AEEF" d="M421.698,1026.322c-2.088,4.762-4.153,9.538-6.181,14.333c-49.052,115.971-78.764,237.712-88.737,363.029
h24.582c10.607-129.072,42.545-252.194,92.308-365.804L421.698,1026.322z" />
<path fill="#00AEEF" d="M2649.337,1594.199c-14.892,181.217-71.867,350.691-161.118,498.604l22.143,11.651
c28.249-47.074,53.238-96.199,74.821-147.227c49.051-115.972,78.764-237.713,88.736-363.028H2649.337z" />
<path fill="#00AEEF" d="M668.395,701.584c10.813-11.277,21.856-22.334,33.116-33.167l-16.5-18.813
c-5.772,5.546-11.508,11.143-17.184,16.817c-5.697,5.698-11.315,11.457-16.882,17.252L668.395,701.584z" />
<path fill="#00AEEF" d="M1094.746,393.312l8.554,23.185c14.823-5.455,29.793-10.602,44.893-15.458l-7.327-23.594
C1125.403,382.407,1110.029,387.696,1094.746,393.312z" />
<path fill="#00AEEF" d="M982.714,468.923c14.093-7.11,28.343-13.955,42.758-20.497l-9.788-22.779
c-14.826,6.697-29.476,13.704-43.964,20.984L982.714,468.923z" />
<path fill="#00AEEF" d="M1042.238,440.99c14.483-6.297,29.123-12.298,43.906-18.009l-8.56-23.2
c-11.896,4.584-23.742,9.346-35.523,14.328c-3.21,1.357-6.403,2.744-9.599,4.129L1042.238,440.99z" />
<path fill="#00AEEF" d="M869.068,534.63c13.164-8.647,26.523-17.022,40.055-25.138l-12.21-21.801
C883,496,869.26,504.583,855.71,513.461L869.068,534.63z" />
<path fill="#00AEEF" d="M815.328,572.162c12.636-9.364,25.465-18.48,38.488-27.333l-13.369-21.186
c-13.38,9.071-26.574,18.427-39.58,28.057L815.328,572.162z" />
<path fill="#00AEEF" d="M2447.525,2155.576c-7.213,10.371-14.592,20.611-22.13,30.73l20.854,13.936
c7.796-10.49,15.42-21.095,22.854-31.828L2447.525,2155.576z" />
<path fill="#00AEEF" d="M2302.807,2325.975c-8.901,8.639-17.933,17.145-27.109,25.497l17.455,17.918
c9.47-8.641,18.817-17.45,28.038-26.424L2302.807,2325.975z" />
<path fill="#00AEEF" d="M2414.304,2200.953c-7.667,9.958-15.492,19.789-23.472,29.486l20.082,14.996
c8.265-10.052,16.355-20.23,24.266-30.531L2414.304,2200.953z" />
<path fill="#00AEEF" d="M2341.849,2286.224c-8.513,9.092-17.163,18.054-25.961,26.865l18.36,16.972
c9.121-9.147,18.071-18.421,26.857-27.822L2341.849,2286.224z" />
<path fill="#00AEEF" d="M2379.047,2244.527c-8.102,9.531-16.348,18.936-24.748,28.195l19.244,16.006
c8.705-9.605,17.237-19.339,25.6-29.195L2379.047,2244.527z" />
<path fill="#00AEEF" d="M1832.029,2603.217c-105.083,31.622-216.431,48.635-331.68,48.635
c-603.643,0-1100.398-466.33-<PHONE>.652h-24.582c9.974,125.315,39.686,247.057,88.737,363.028
c59.299,140.2,144.19,266.11,252.312,374.233c108.124,108.124,234.035,193.012,374.234,252.315
c145.16,61.396,299.35,92.527,458.288,92.527c116.091,0,229.645-16.63,339.001-49.513L1832.029,2603.217z" />
<path fill="#00AEEF" d="M1165.698,395.571c105.955-32.198,218.313-49.539,334.652-49.539
c603.642,0,1100.397,466.329,1148.987,1057.652h24.582c-9.973-125.317-39.686-247.058-88.736-363.029
c-59.301-140.2-144.192-266.111-252.313-374.234c-108.122-108.123-234.034-193.013-374.234-252.313
c-145.159-61.397-299.348-92.528-458.285-92.528c-117.145,0-231.704,16.934-341.975,50.41L1165.698,395.571z" />
<path fill="#00AEEF" d="M1892.773,2609.323l-8.553-23.179c-11.475,4.063-23.037,7.935-34.675,11.641l7.324,23.586
C1868.891,2617.551,1880.859,2613.54,1892.773,2609.323z" />
<path fill="#00AEEF" d="M2478.611,2108.471c-6.734,10.768-13.649,21.407-20.723,31.932l21.545,12.817
c7.303-10.908,14.43-21.931,21.361-33.078L2478.611,2108.471z" />
<path fill="#00AEEF" d="M2083.276,2493.331c-10.54,6.202-21.186,12.245-31.937,18.116l12.174,21.736
c11.139-6.066,22.172-12.306,33.096-18.725L2083.276,2493.331z" />
<path fill="#00AEEF" d="M1985.896,2544.547c-11.051,5.15-22.201,10.124-33.439,14.934l9.774,22.748
c11.643-4.971,23.195-10.109,34.64-15.433L1985.896,2544.547z" />
<path fill="#00AEEF" d="M2035.172,2520.115c-10.807,5.683-21.714,11.194-32.719,16.541l10.981,22.268
c11.406-5.521,22.71-11.211,33.905-17.086L2035.172,2520.115z" />
<path fill="#00AEEF" d="M2262.018,2363.711c-9.271,8.177-18.665,16.215-28.197,24.092l16.51,18.826
c9.845-8.156,19.568-16.479,29.17-24.972L2262.018,2363.711z" />
<path fill="#00AEEF" d="M1935.545,2566.574c-11.272,4.614-22.643,9.033-34.092,13.297l8.556,23.188
c11.823-4.393,23.596-8.963,35.307-13.748L1935.545,2566.574z" />
<path fill="#00AEEF" d="M2219.574,2399.375c-9.617,7.7-19.354,15.257-29.221,22.651l15.508,19.671
c10.2-7.652,20.284-15.473,30.246-23.471L2219.574,2399.375z" />
<path fill="#00AEEF" d="M2175.574,2432.904c-9.946,7.213-20.006,14.277-30.188,21.176l14.448,20.444
c10.536-7.137,20.961-14.446,31.264-21.925L2175.574,2432.904z" />
<path fill="#00AEEF" d="M2130.11,2464.242c-10.255,6.711-20.617,13.271-31.094,19.664l13.335,21.129
c10.85-6.606,21.589-13.384,32.215-20.341L2130.11,2464.242z" />
</g>
<g id="outer-markers">
<path fill="#00AEEF" d="M2600.148,2439.238l75.949-13.516c201.208-254.912,321.304-576.818,321.304-926.781
c0-115.553-13.102-228.042-37.882-336.077l-60.659-36.077c31.612,118.866,48.481,243.74,48.481,372.559
C2947.342,1858.194,2816.589,2186.49,2600.148,2439.238z" />
<path fill="#00AEEF" d="M580.414,2613.735C259.956,2348.547,55.777,1947.793,55.777,1499.347
c0-574.105,<PHONE>.053,<PHONE>.448H762.825C309.303,453.146,3.297,940.298,3.297,1498.942
c0,445.579,194.667,845.69,503.59,1119.93L580.414,2613.735z" />
</g>
<polyline fill="#00AEEF" points="2002.903,440.99 1996.871,<PHONE>.385,500.173 " />
<polyline fill="#00AEEF" points="934.566,2378.094 815.834,2435.484 937.477,2507.826 " />
</g>
</svg>
'''
The above works in Chrome but quite differently in Firefox. There are a number of SO questions on this point
<URL>
<URL>